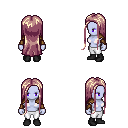
a pixel art fantasy rpg character, female body template, dark elf, purple skin, leather shoulder armor, white pants, white blonde extra-long hairstyle, leather bracers, black shoes, four views (front, back, left, right), 2x2 character sprite sheet, small pixel art, hard edges, no anti-aliasing